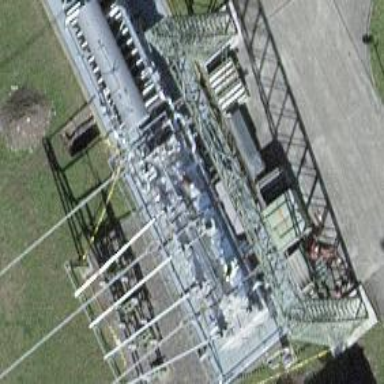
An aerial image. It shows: Transformer is shown.